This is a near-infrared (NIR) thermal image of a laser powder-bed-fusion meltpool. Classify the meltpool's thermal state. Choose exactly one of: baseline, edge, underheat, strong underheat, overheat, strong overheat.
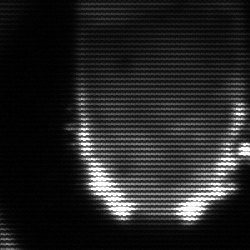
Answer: baseline